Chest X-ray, PA view. Patient: 72 years old, sex F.
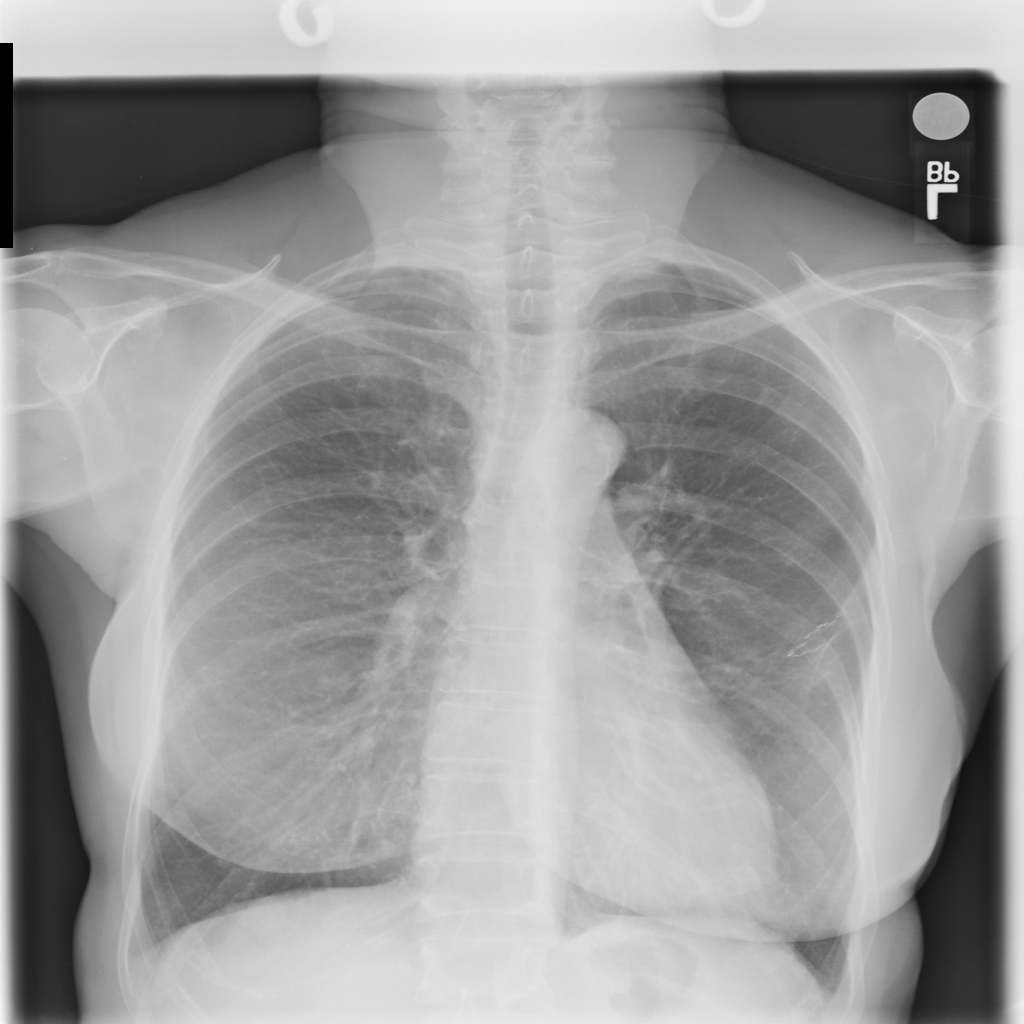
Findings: No Finding